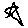
Label: star